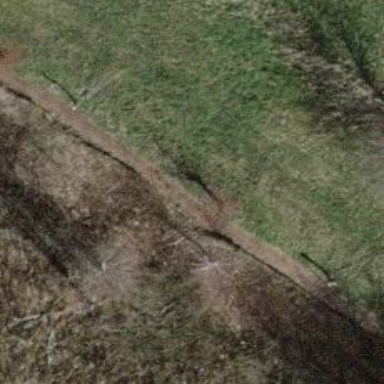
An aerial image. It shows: Path with woodchips surface.